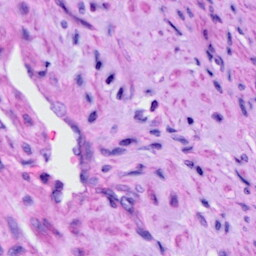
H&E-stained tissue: Cervix